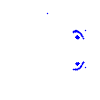
Particle: proton